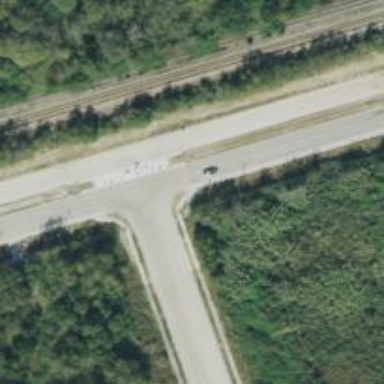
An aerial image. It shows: Secondary link road.